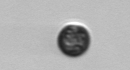
Label: Dinophyceae